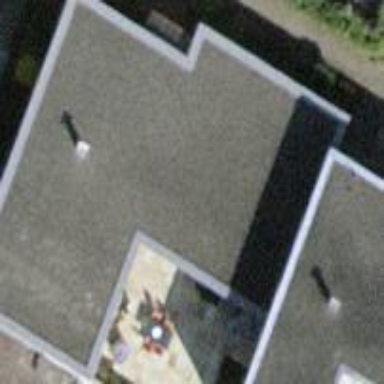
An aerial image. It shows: Terrace building.